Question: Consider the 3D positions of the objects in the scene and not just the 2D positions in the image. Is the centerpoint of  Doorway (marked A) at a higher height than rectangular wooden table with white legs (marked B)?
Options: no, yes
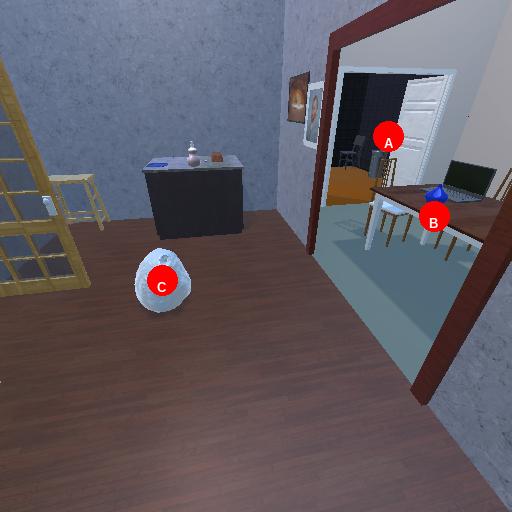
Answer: no